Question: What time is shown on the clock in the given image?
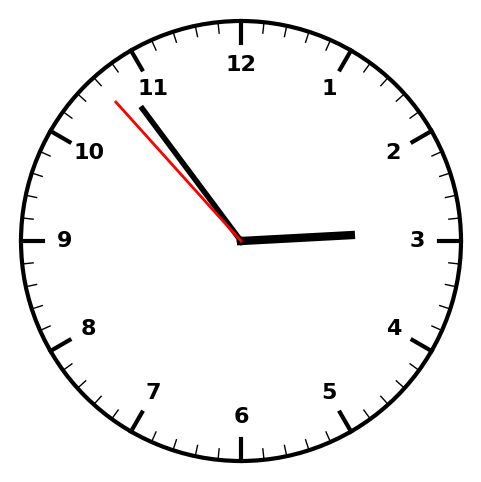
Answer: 02:53:53